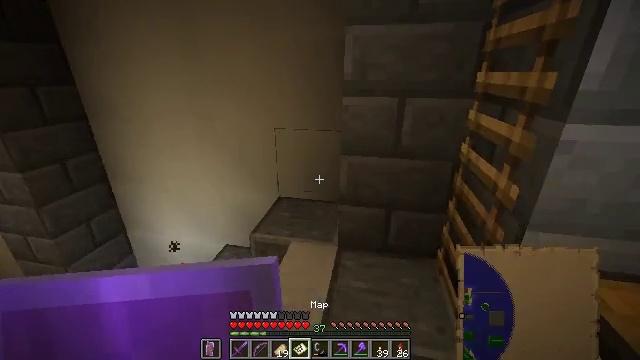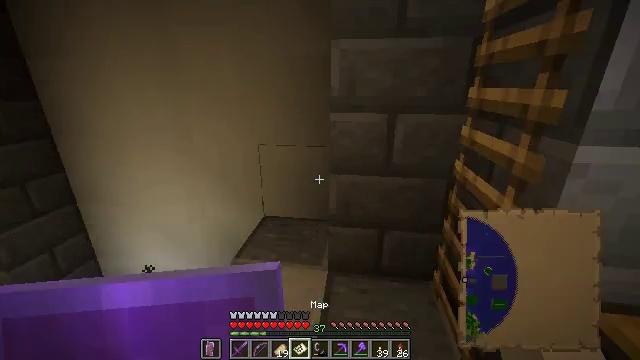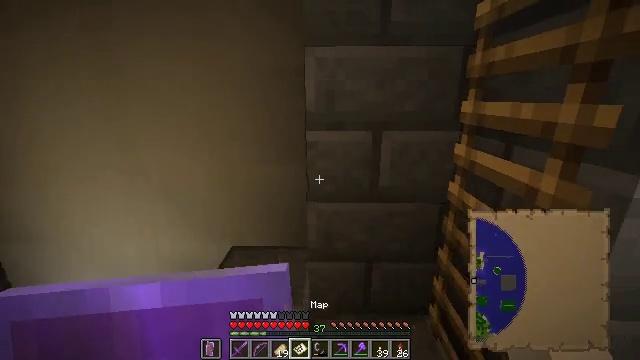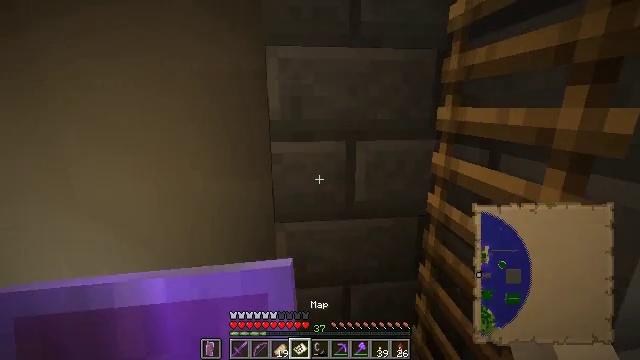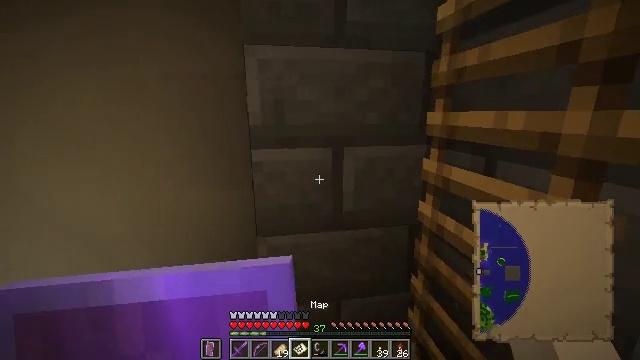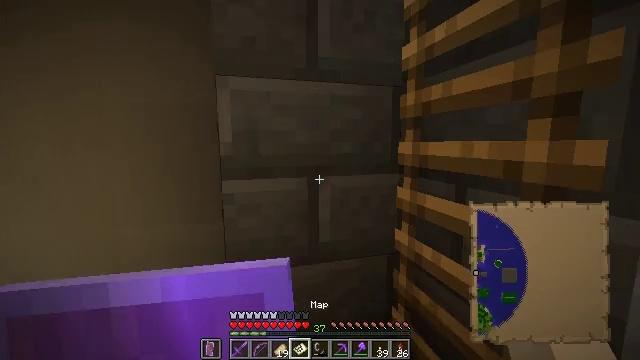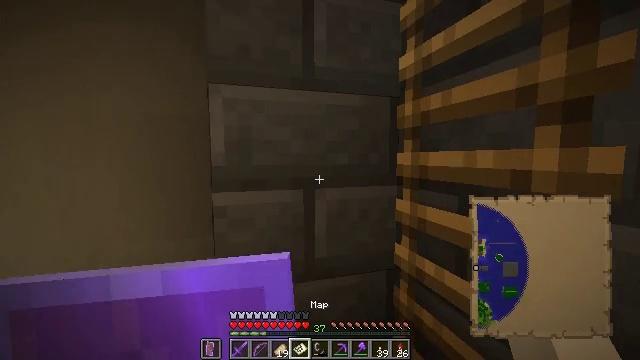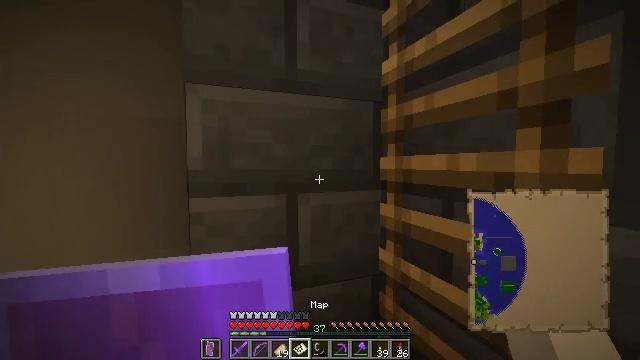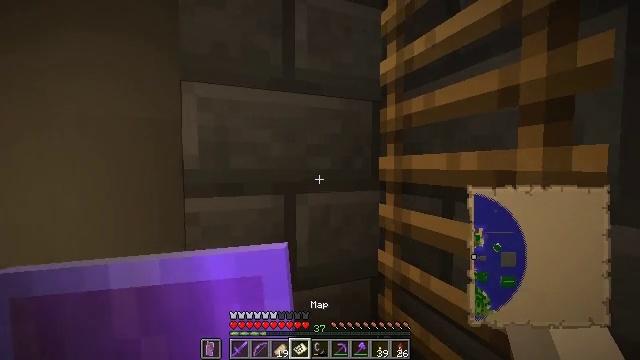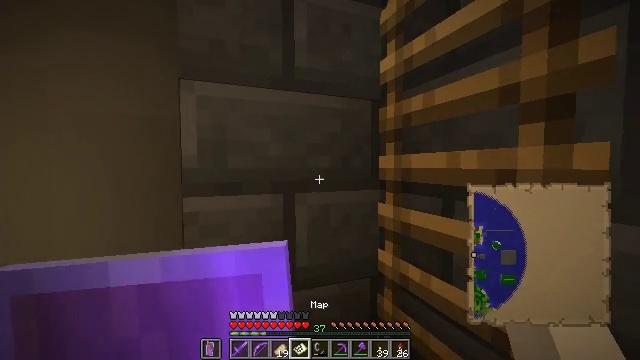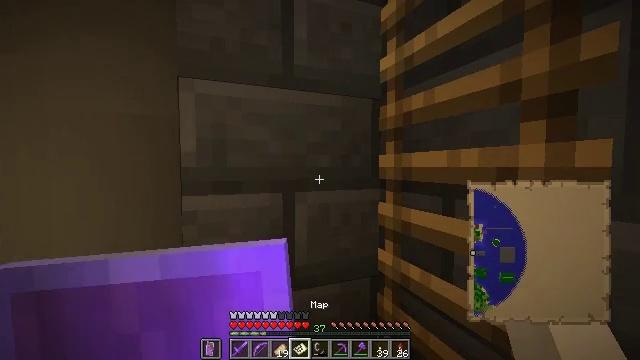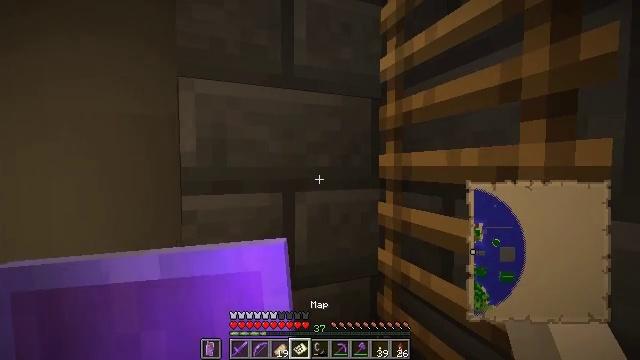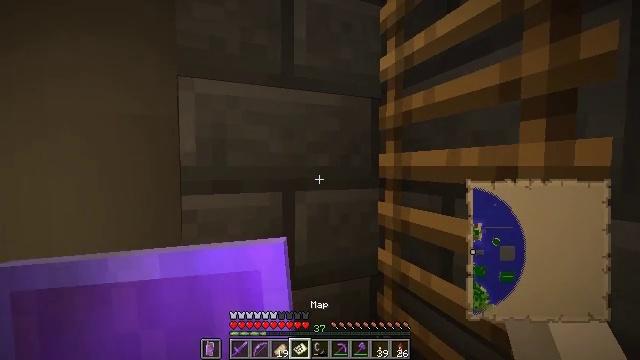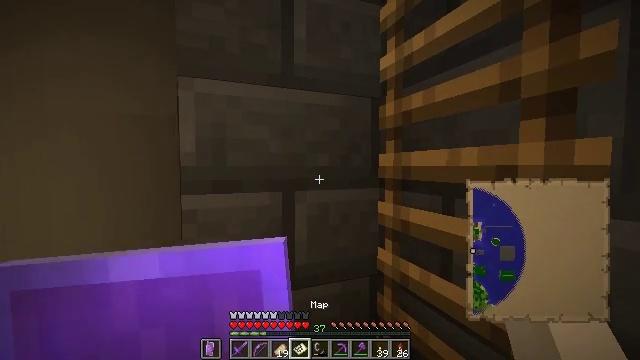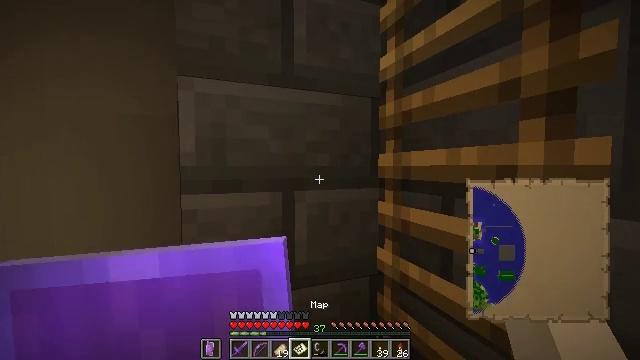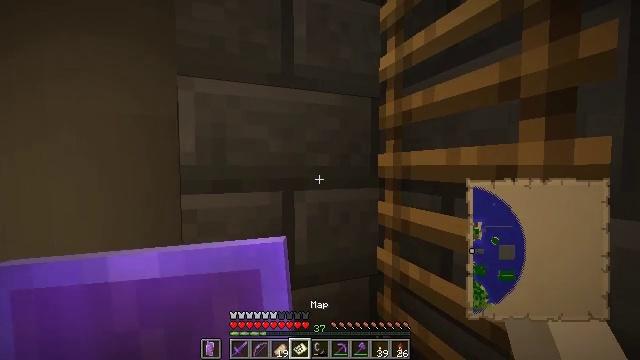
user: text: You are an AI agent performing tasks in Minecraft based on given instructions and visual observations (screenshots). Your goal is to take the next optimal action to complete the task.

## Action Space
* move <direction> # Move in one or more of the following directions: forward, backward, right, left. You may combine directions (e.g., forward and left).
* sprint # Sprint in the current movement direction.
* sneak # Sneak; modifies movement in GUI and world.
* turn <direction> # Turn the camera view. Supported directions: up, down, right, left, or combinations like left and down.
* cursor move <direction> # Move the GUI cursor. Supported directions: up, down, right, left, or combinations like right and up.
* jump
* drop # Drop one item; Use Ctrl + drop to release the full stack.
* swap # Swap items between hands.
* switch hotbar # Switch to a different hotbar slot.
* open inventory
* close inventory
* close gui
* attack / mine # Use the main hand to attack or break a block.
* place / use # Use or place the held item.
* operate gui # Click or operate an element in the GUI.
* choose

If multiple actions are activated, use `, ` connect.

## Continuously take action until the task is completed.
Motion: motion action
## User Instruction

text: Collect bone block by breaking it.
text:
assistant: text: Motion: move forward, turn right and up
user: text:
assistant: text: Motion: move forward, turn right and up
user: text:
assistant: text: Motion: move forward, turn right and up
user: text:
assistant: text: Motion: turn right and up
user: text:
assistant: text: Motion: turn right and up
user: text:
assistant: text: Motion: turn right and up
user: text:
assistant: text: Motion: turn right and up
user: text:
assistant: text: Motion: no_op
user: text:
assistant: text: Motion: no_op
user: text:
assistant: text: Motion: no_op
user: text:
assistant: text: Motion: no_op
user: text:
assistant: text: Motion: no_op
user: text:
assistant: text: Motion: no_op
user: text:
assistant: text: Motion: no_op
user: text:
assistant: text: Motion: no_op
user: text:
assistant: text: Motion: no_op
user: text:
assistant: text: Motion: no_op
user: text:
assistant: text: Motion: no_op
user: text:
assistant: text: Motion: no_op
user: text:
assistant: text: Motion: no_op
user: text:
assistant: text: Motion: no_op
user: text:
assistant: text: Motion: no_op
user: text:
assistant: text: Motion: no_op
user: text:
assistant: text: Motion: no_op
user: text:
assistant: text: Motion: no_op
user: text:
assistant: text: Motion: no_op
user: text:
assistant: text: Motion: no_op
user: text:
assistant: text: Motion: no_op
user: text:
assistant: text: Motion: no_op
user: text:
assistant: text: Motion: no_op